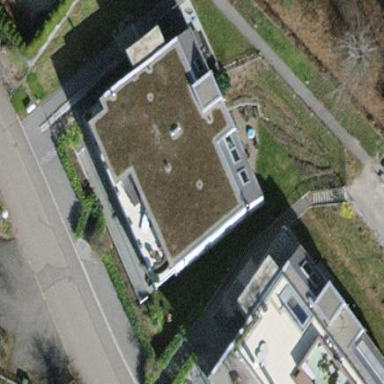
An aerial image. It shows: Detached building.